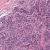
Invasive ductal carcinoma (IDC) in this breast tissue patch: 0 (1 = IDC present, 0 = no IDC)